Question: i am trying to animate the background of some text (here icons).
I set the background to an gradient and then apply transperancy to the text.
After that it shows me just the gradient as background. It stays on the initial frame and does not change. Can you maybe tell me why it does not animate?
'''
section.features .feature-item i {
font-size: 80px;
display: block;
margin-bottom: 15px;
background: linear-gradient(253deg, #ff002b, #00fff6, #07ffb4, #4307ff, #ff00df);
-webkit-background-clip: text;
-webkit-text-fill-color: transparent;
background-size: 1000% 1000%;
-webkit-animation: iconBG 3s ease infinite;
-moz-animation: iconBG 3s ease infinite;
-o-animation: iconBG 3s ease infinite;
animation: iconBG 3s ease infinite;
@-webkit-keyframes iconBG {
0%{background-position:0% 99%}
50%{background-position:100% 2%}
100%{background-position:0% 99%}
}
@-moz-keyframes iconBG {
0%{background-position:0% 99%}
50%{background-position:100% 2%}
100%{background-position:0% 99%}
}
@-o-keyframes iconBG {
0%{background-position:0% 99%}
50%{background-position:100% 2%}
100%{background-position:0% 99%}
}
@keyframes iconBG {
0%{background-position:0% 99%}
50%{background-position:100% 2%}
100%{background-position:0% 99%}
}
}
'''
It just freezes on the frame you can see in the image. Gradient does not change at all
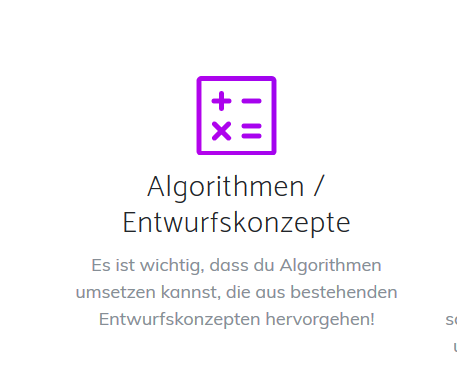
Answer: I have checked your code, there's just wrong with the end of the "section.features .feature-item i" you can't end it with the animation code
'''
section.features .feature-item i {
font-size: 80px;
display: block;
margin-bottom: 15px;
background: linear-gradient(253deg, #ff002b, #00fff6, #07ffb4, #4307ff, #ff00df);
-webkit-background-clip: text;
-webkit-text-fill-color: transparent;
background-size: 1000% 1000%;
-webkit-animation: iconBG 3s ease infinite;
-moz-animation: iconBG 3s ease infinite;
-o-animation: iconBG 3s ease infinite;
animation: iconBG 3s ease infinite;
}
@-webkit-keyframes iconBG {
0%{background-position:0% 99%}
50%{background-position:100% 2%}
100%{background-position:0% 99%}
}
@-moz-keyframes iconBG {
0%{background-position:0% 99%}
50%{background-position:100% 2%}
100%{background-position:0% 99%}
}
@-o-keyframes iconBG {
0%{background-position:0% 99%}
50%{background-position:100% 2%}
100%{background-position:0% 99%}
}
@keyframes iconBG {
0%{background-position:0% 99%}
50%{background-position:100% 2%}
100%{background-position:0% 99%}
}
'''